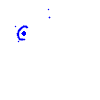
Particle: kaon